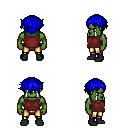
a pixel art fantasy rpg character, male body template, orc, green skin, maroon sleeveless shirt, gold greaves, blue short bangs hairstyle, black shoes, four views (front, back, left, right), 2x2 character sprite sheet, small pixel art, hard edges, no anti-aliasing